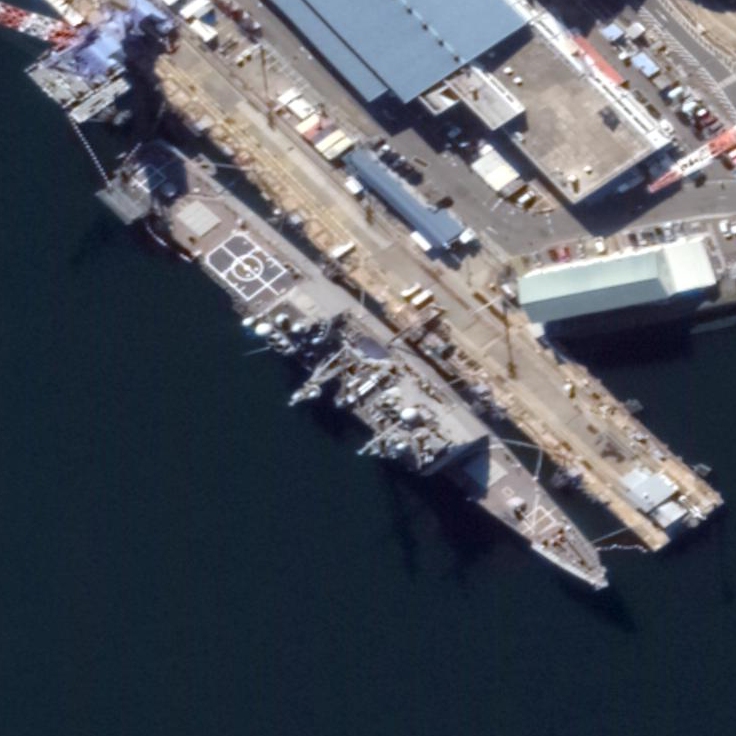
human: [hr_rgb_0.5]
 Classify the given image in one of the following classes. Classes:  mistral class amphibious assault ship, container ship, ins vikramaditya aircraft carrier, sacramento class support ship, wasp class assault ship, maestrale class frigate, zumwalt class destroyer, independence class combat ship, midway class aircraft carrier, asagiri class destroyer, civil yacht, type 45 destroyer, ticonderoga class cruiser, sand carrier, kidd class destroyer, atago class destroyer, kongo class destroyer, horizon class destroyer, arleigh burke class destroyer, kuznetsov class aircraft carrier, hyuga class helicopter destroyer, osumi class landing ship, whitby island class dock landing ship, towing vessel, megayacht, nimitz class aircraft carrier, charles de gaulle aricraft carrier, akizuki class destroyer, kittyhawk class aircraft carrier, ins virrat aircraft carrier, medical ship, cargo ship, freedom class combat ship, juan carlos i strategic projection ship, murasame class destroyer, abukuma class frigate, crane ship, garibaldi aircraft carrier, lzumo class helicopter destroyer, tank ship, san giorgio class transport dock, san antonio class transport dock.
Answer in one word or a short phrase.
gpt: Ticonderoga class cruiser